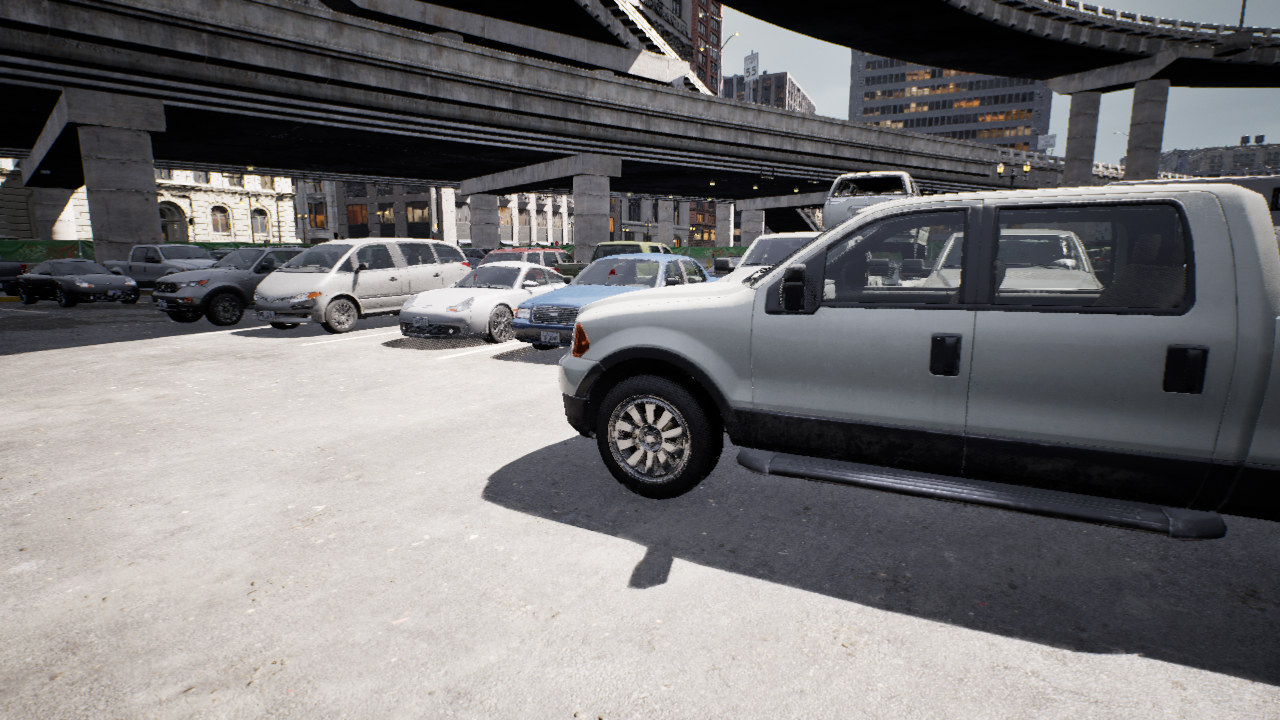
Venue: arterial
Lighting: clear day
Vehicle rig: pickup